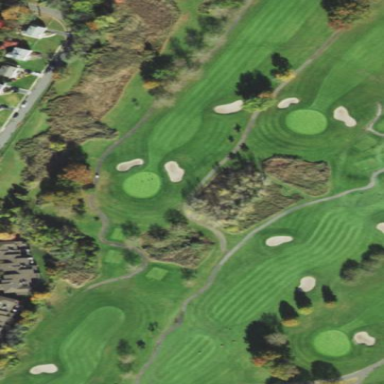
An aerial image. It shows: Grassy area designated as golf fairway.